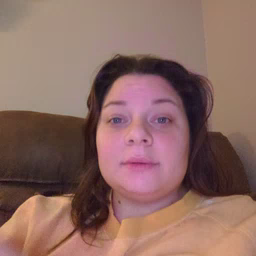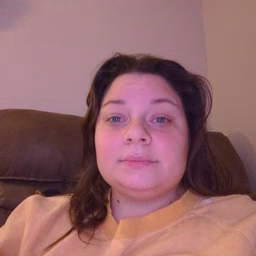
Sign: glasswindow